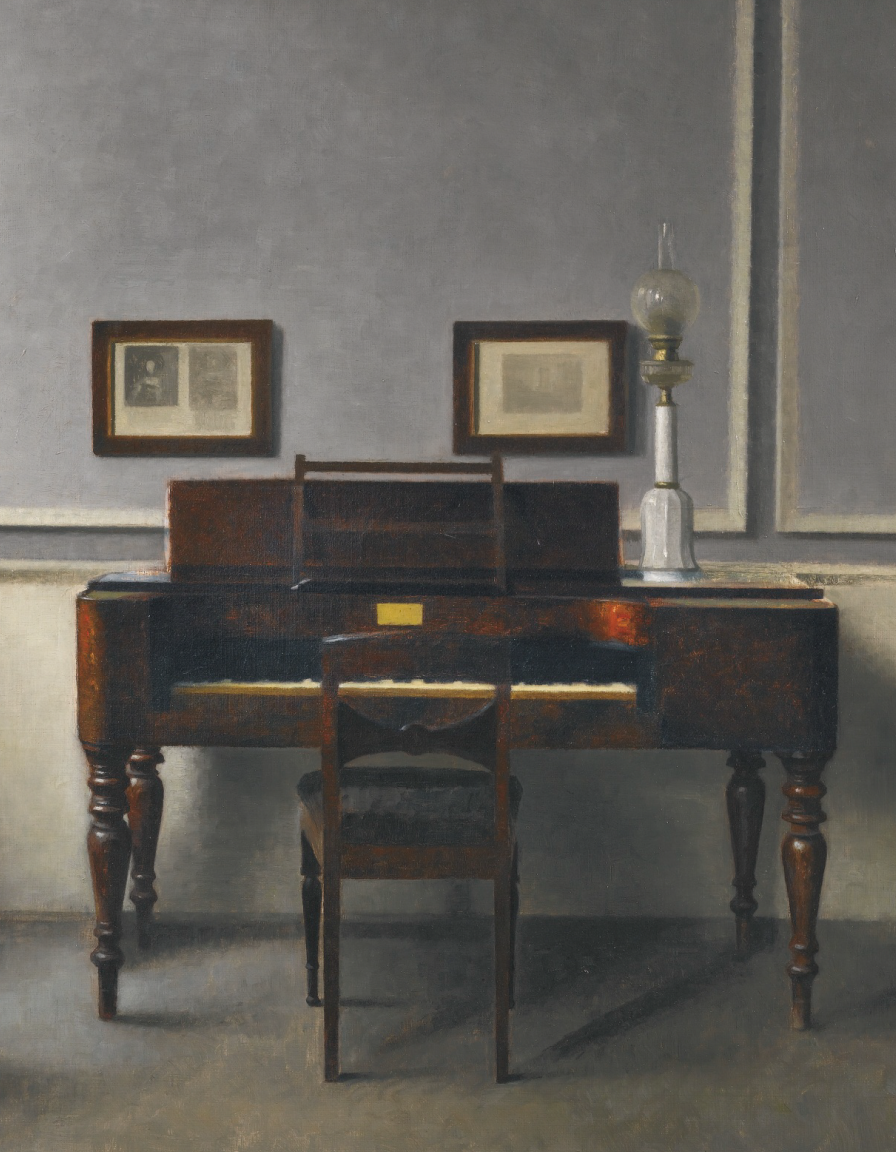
interior painting, wide, soft diffused light, dark wood square piano with oil lamp on top, dark wood chair in foreground, two framed pictures on pale grey wall, grey floor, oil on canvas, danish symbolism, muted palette